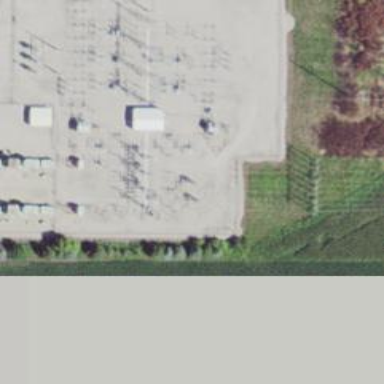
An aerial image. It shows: Switch used for power control.